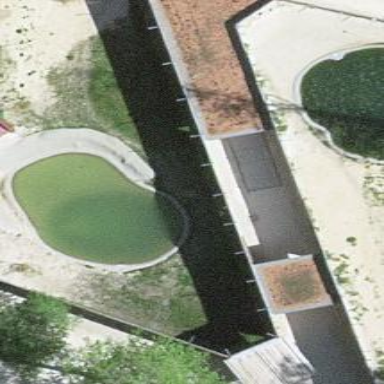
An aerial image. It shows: Pond surrounded by natural water.